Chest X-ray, PA view. Patient: 58 years old, sex M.
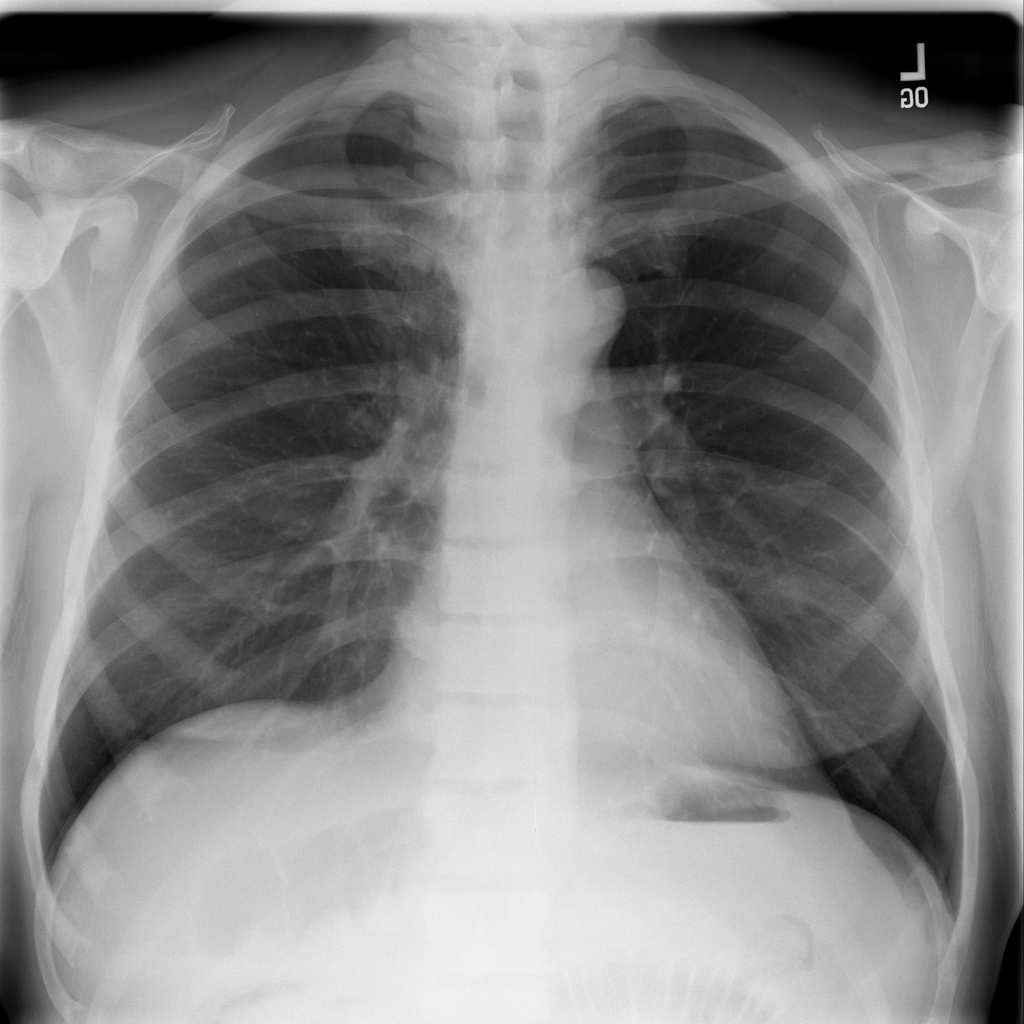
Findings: No Finding